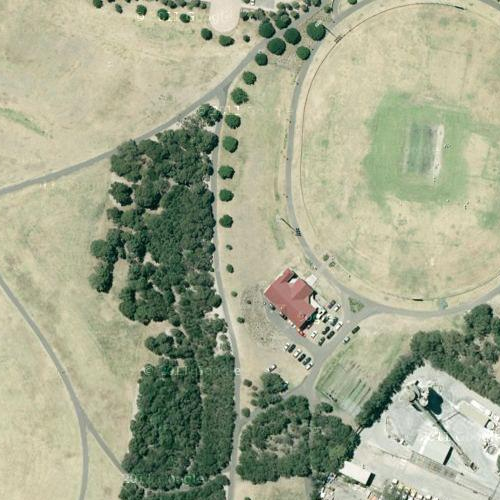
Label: sydney